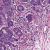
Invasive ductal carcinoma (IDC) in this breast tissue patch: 1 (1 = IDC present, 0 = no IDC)